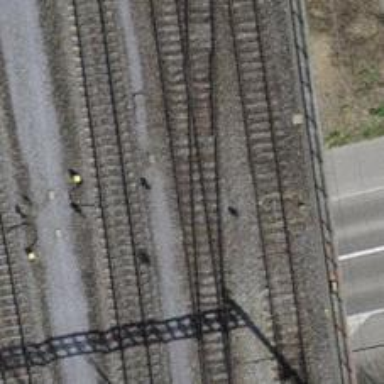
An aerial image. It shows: Railway siding with one electrified track and contact line for powering the train.